Field crop: maize
Growth stage: 2
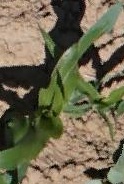
Species: maize